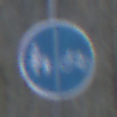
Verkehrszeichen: GetrennterRadUndGehwegRadwegRechts
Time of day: MorningAfternoon
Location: Outdoor (Nature)
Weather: Overcast
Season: Winter
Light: Natural